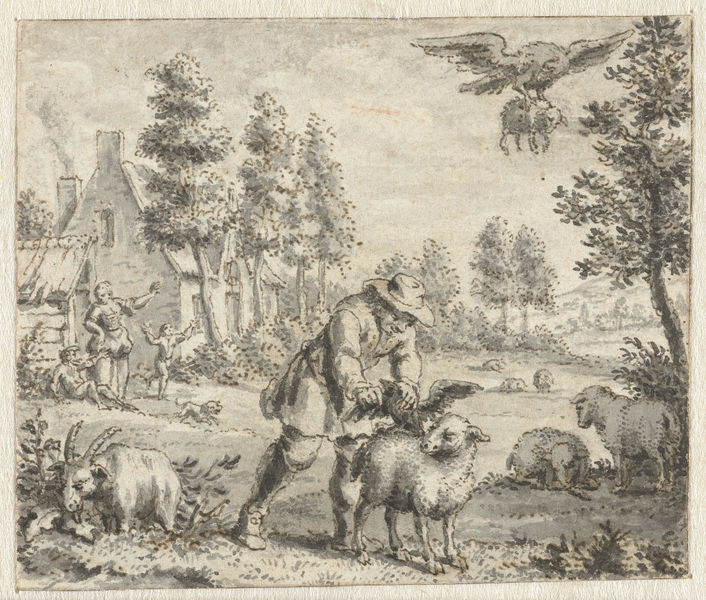
Titel: Raaf die de adelaar wil imiteren
Standort: Amsterdam
Institution: Rijksmuseum
Schlagwörter: adler, vogel, bäume, frau, zeichnung, haus, alt, feld, hütte, familie, mutter, kinder, acker, bauer, schaf, druck, gefangen, raub, leid, bauernhaus, landwirtschaft, spiele, schafe, schafbock, raben, eber, schlachtung, damals, viehzucht, gute alte zeitenm, landwirtshcaft